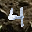
Label: 4